Question: How do I have a list of items, and align the text (most often multiple lines) to the middle of an image to the left of the text? I have tried numerous approaches (line-height, absolute position, etc), but nothing has worked. Here is an example of what I would like it to look like.
If I can do something with Foundation, I'm using that as well.

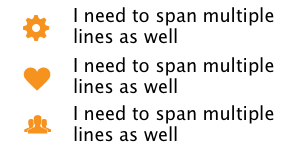
Answer: Use display:table together with display:table-cell as shown in my <URL>.
Also don't use background-images for icons unless you don't have them in vector/SVG format, in you'r case it looks like you can get those icons from a free icon set.
Go to <URL> and use that custom font you created.
'''
<ul>
<li>
<i class="icon-glass"></i>
<p>This will be a day long remembered. It has seen the end of Kenobi, and will soon see the end of the rebellion.</p>
</li>
<li>
<i class="icon-music"></i>
<p>If this is a consular ship, where is the ambassador? -- Commander, tear this ship apart until you've found those plans. And bring me the passengers, I want them alive!If this is a consular ship, where is the ambassador? -- Commander, tear this ship apart until you've found those plans. And bring me the passengers, I want them alive!</p>
</li>
<li>
<i class="icon-search"></i>
<p>Look, good against remotes is one thing, good against the living, that's something else.</p>
</li>
</ul>
'''
'''
li {
display: table;
width: 50%;
margin-top: 20px;
}
p {
vertical-align: middle;
display: table-cell;
}
i {
vertical-align: middle;
display: table-cell;
width: 40px;
}
'''
If you don't like using 'display: table', add a "ghost element" with the ':before' selector which works good together with 'display: inline-block'. Read more about vertical align at this <URL> article.